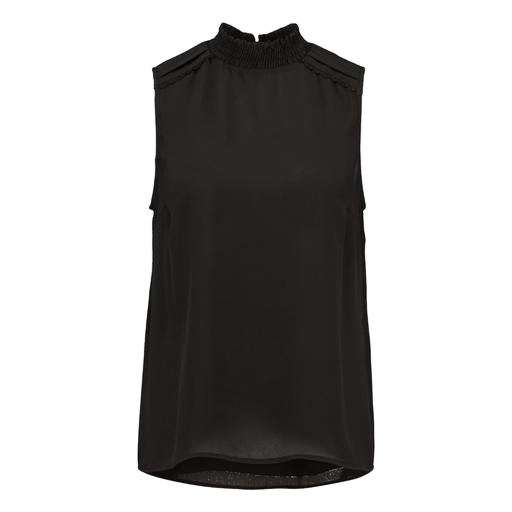
high-neck top, vero moda black high neck blouse, pleat-neck top, white background